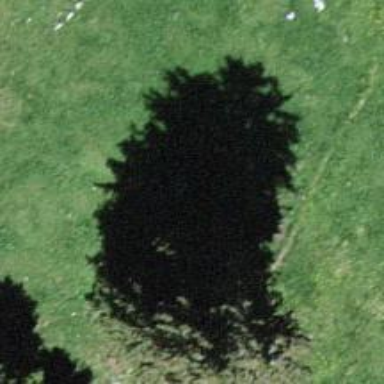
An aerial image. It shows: Needle-leaved tree in nature.